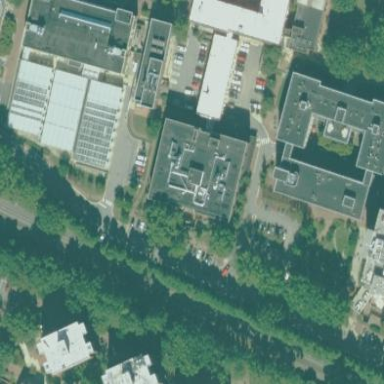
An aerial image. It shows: University building being used for commercial purposes.